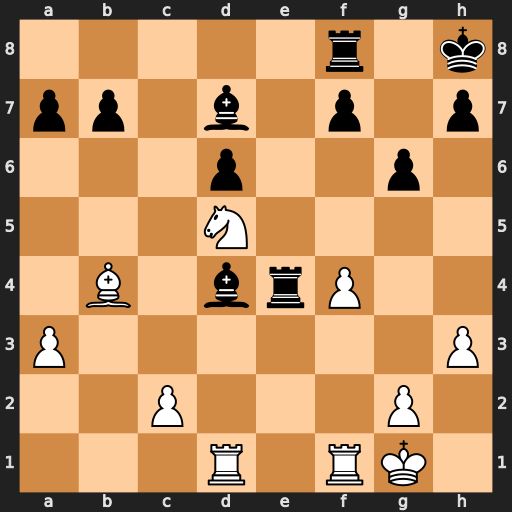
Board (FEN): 5r1k/pp1b1p1p/3p2p1/3N4/1B1brP2/P6P/2P3P1/3R1RK1
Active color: w
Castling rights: -
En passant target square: -
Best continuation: Rxd4 Rxd4 Bc3